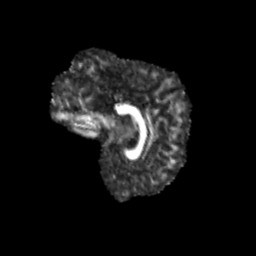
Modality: FA
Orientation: sagittal
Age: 11
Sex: male
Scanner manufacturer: siemens
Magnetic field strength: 3 T
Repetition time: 3.8 s
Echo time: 0.07 s